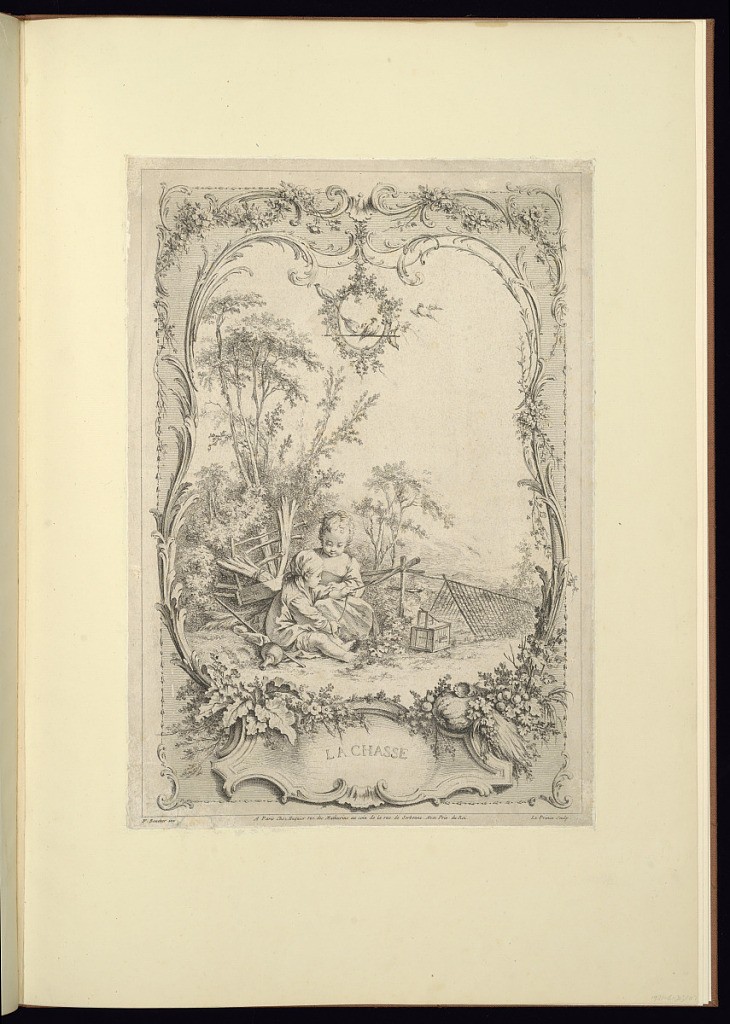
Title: La Chasse
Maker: François Boucher, French, 1703–1770
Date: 1749-1761
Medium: Etching and engraving on white laid paper
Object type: Bound print
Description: Scene of two young children, a boy and a girl, who have set up a trap to catch small animals. The setting is a rustic landscape framed by a rocaille border of scrolls, fruit, and leaves, and a medallion with birds in it at the top. The plate is the.pendant to "Fishing" (1921-6-203-10).